Question: I want to get the address from another user out of my database but i can't call it because I don't know how to get it, because I have to call it over the id. Do you know how to get a specific information from another user or like all users? Until now I can only get all the informations like so:
'''
mDatabase = FirebaseDatabase.getInstance().getReference("User")
mDatabase.addListenerForSingleValueEvent(object : ValueEventListener {
override fun onDataChange(snapshot: DataSnapshot) {
val data = snapshot.value as? Map<String, *>
Log.e("User", data.toString())
// data is a map of { uid to User }
val locoloco = snapshot.child("Adresse").value.toString()
if(!locoloco.isEmpty()) {
val adresseUser = snapshot.child("Adresse").value as? Map<String, *>?
val wasauchimmer = snapshot.key
val haha = snapshot.getValue()
Log.e("Key",wasauchimmer.toString())
Log.e("Address", adresseUser.toString())
}
}
override fun onCancelled(error: DatabaseError) {
Log.e(TAG, "Loading user data failed:
" + error.message)
}
})
'''
and this is the database I'm referring to:

This is my outcome of the log I am getting right now:
'''
2021-02-15 16:47:41.977 24358-24358/com.example.discoverme E/Address: null
2021-02-15 16:47:41.977 24358-24358/com.example.discoverme E/User: {q946wkGYXVRdYPLppv4j51cIQxp1={UserID=q946wkGYXVRdYPLppv4j51cIQxp1, Anwendertyp=Fotograf/Videograf, Name=buesra}, ZzmI1VsENEULsCX9NjSMtW064Mm1={UserID=ZzmI1VsENEULsCX9NjSMtW064Mm1, Email=eva.schumacher@gmail.de, Spezialisierung=[Familien, Architektur, Interior], Geburtstag=26.06.1999, Anwendertyp=Fotograf/Videograf, Telefon=<PHONE>, Stundenlohn=62EUR, Adresse=Zulpicher Str.386, Infotext=Hallo, ich heisse Eva und bin Fotografin., Name=Eva Schumacher}, NAzZGnwiAfaiEkEGRGyzRla0Cwo2={UserID=NAzZGnwiAfaiEkEGRGyzRla0Cwo2, Spezialisierung=[Architektur, Passfotos, Film], Anwendertyp=Fotograf/Videograf, Name=Frederik Lohmann}, bnc3GmwTS9RackTkbjOMd2H2pz72={UserID=bnc3GmwTS9RackTkbjOMd2H2pz72, Anwendertyp=Suchender, Name=Marion Ewert}}
'''
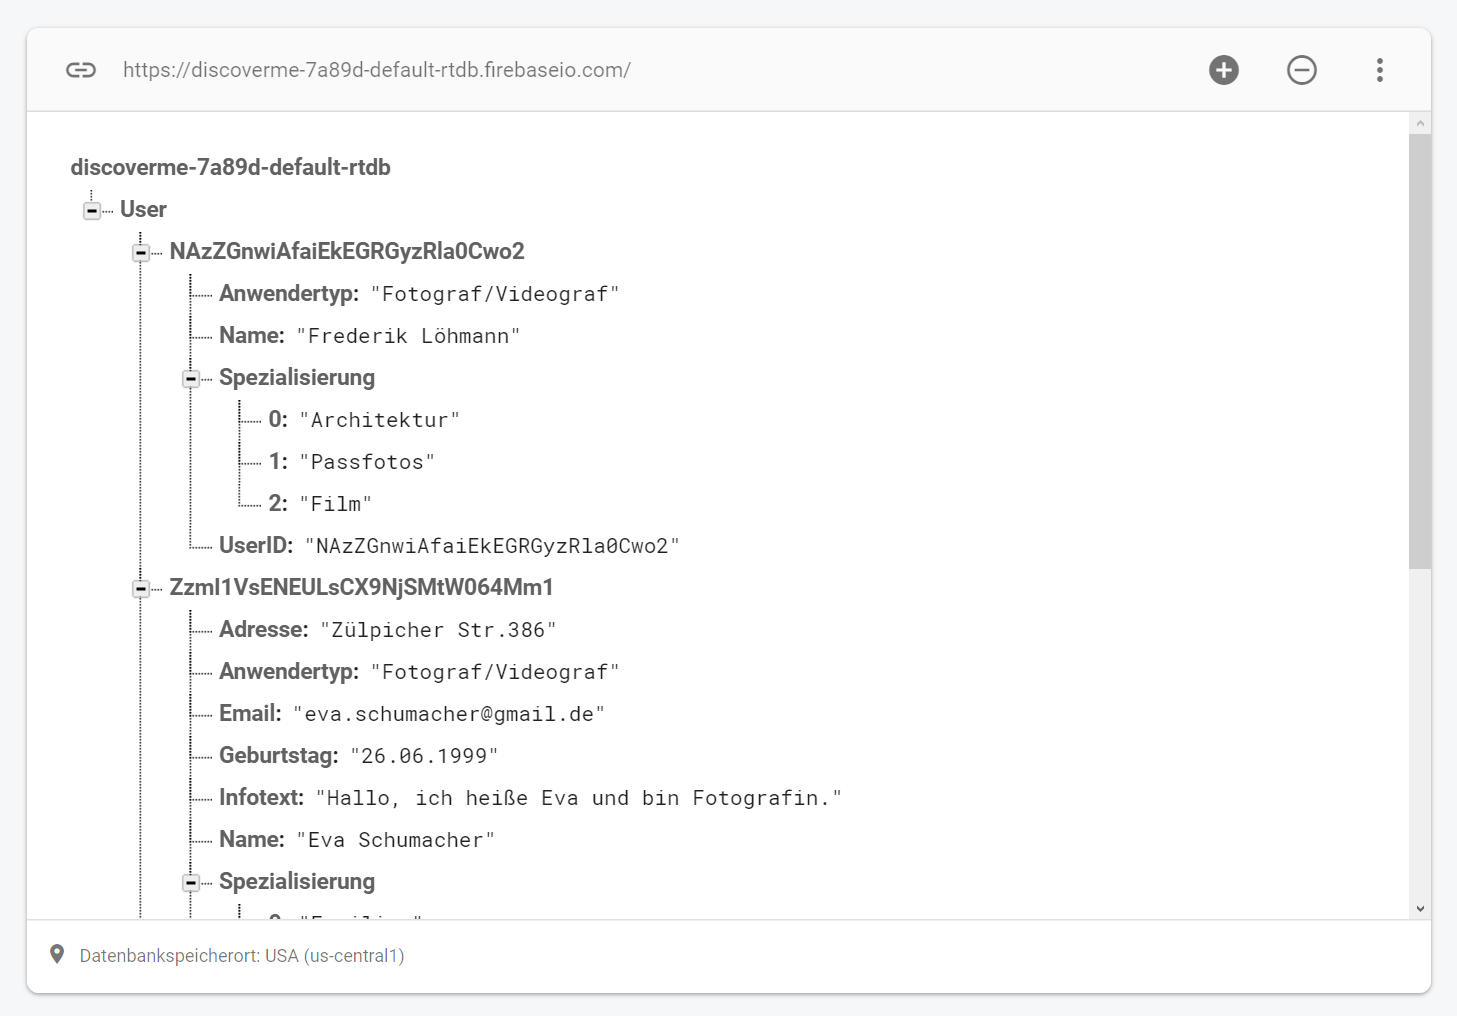
Answer: To load the data for a specific user, you'll need to know the UID of that specific user. With that, you can then load their data with:
'''
mDatabase = FirebaseDatabase.getInstance().getReference("User")
mDatabase.child("MAzZGnwiAfaiEkEGRGyzRla0Cwo2").addListenerForSingleValueEvent(object : ValueEventListener {
...
'''
---
If you don't know the user's UID, all you can do is load all users and loop over them. That last part of missing in your current code, and looks like:
'''
mDatabase = FirebaseDatabase.getInstance().getReference("User")
mDatabase.addListenerForSingleValueEvent(object : ValueEventListener {
override fun onDataChange(snapshot: DataSnapshot) {
for (userSnapshot in snapshot.children) {
val data = userSnapshot.value as? Map<String, *>
Log.d("User", data.toString())
...
}
}
override fun onCancelled(error: DatabaseError) {
Log.e(TAG, "Loading user data failed:
" + error.message)
}
})
'''
Also see the Firebase documentation on <URL>.